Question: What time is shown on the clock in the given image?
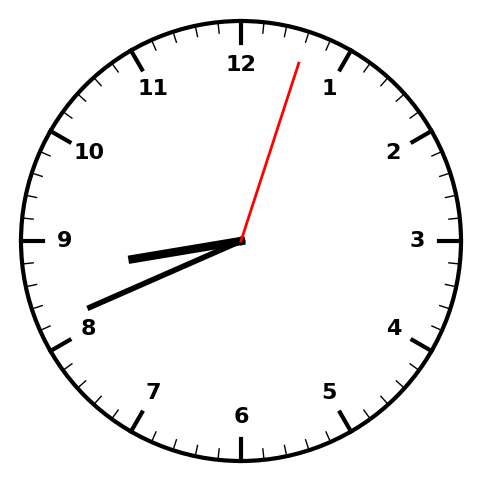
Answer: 08:41:03